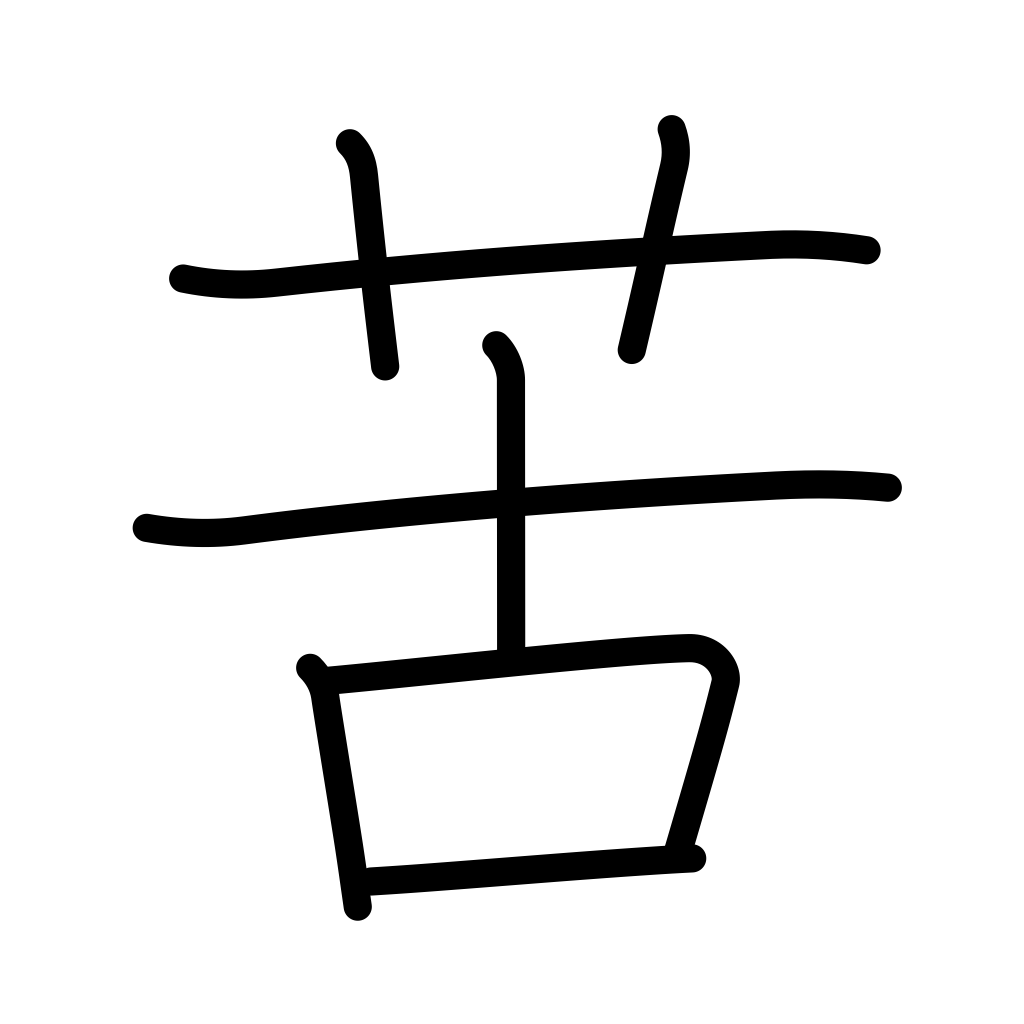
Meaning: suffering, trial, worry, hardship, feel bitter, scowl